Aerial crown-view tile of a tropical tree (Barro Colorado Island, Panama), acquired 20250715:
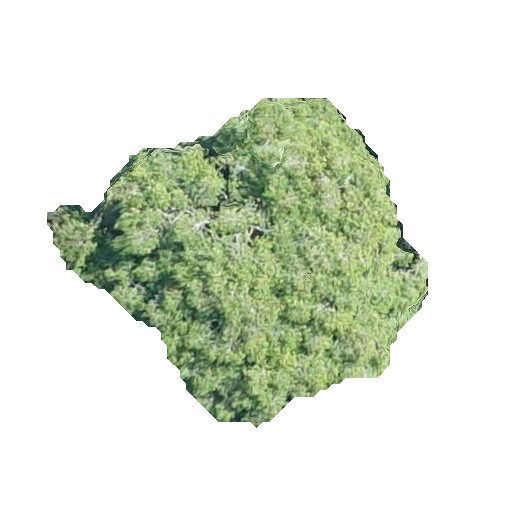
Species: Guatteria lucens
GBIF accepted scientific name: Guatteria lucens
Crown area: 113.887 m²